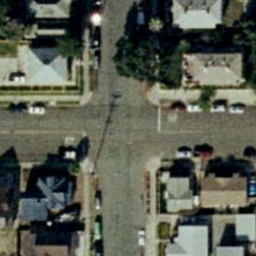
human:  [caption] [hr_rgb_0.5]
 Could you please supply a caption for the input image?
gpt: An intersection with some cars parked at the roadside .

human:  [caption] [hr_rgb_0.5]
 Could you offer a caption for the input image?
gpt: An intersection with some houses and plants at the corners .

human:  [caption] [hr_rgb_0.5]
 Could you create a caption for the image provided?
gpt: A busy intersection with some houses and plants at the corners .

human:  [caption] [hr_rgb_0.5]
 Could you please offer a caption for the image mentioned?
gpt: A busy intersection with some cars parked at the roadside .

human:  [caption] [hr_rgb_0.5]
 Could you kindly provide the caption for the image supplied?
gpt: An intersection with two roads vertical to each other .